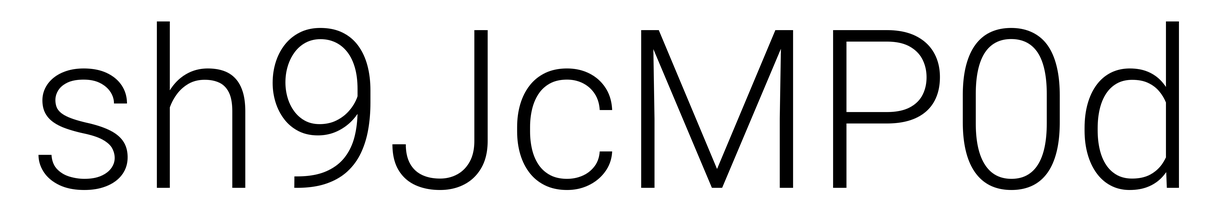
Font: Roboto_Light